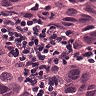
Metastatic tissue present: yes